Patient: sex M, age 45
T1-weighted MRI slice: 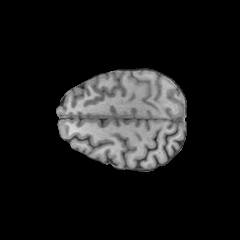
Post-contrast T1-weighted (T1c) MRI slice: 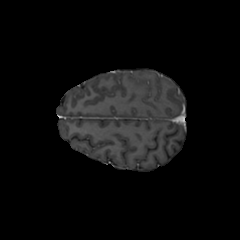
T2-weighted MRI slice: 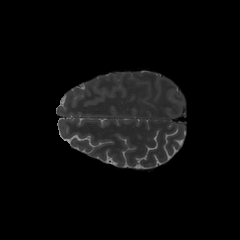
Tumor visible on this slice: no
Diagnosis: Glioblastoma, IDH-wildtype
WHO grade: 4